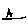
Label: line